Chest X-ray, AP view. Patient: 58 years old, sex M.
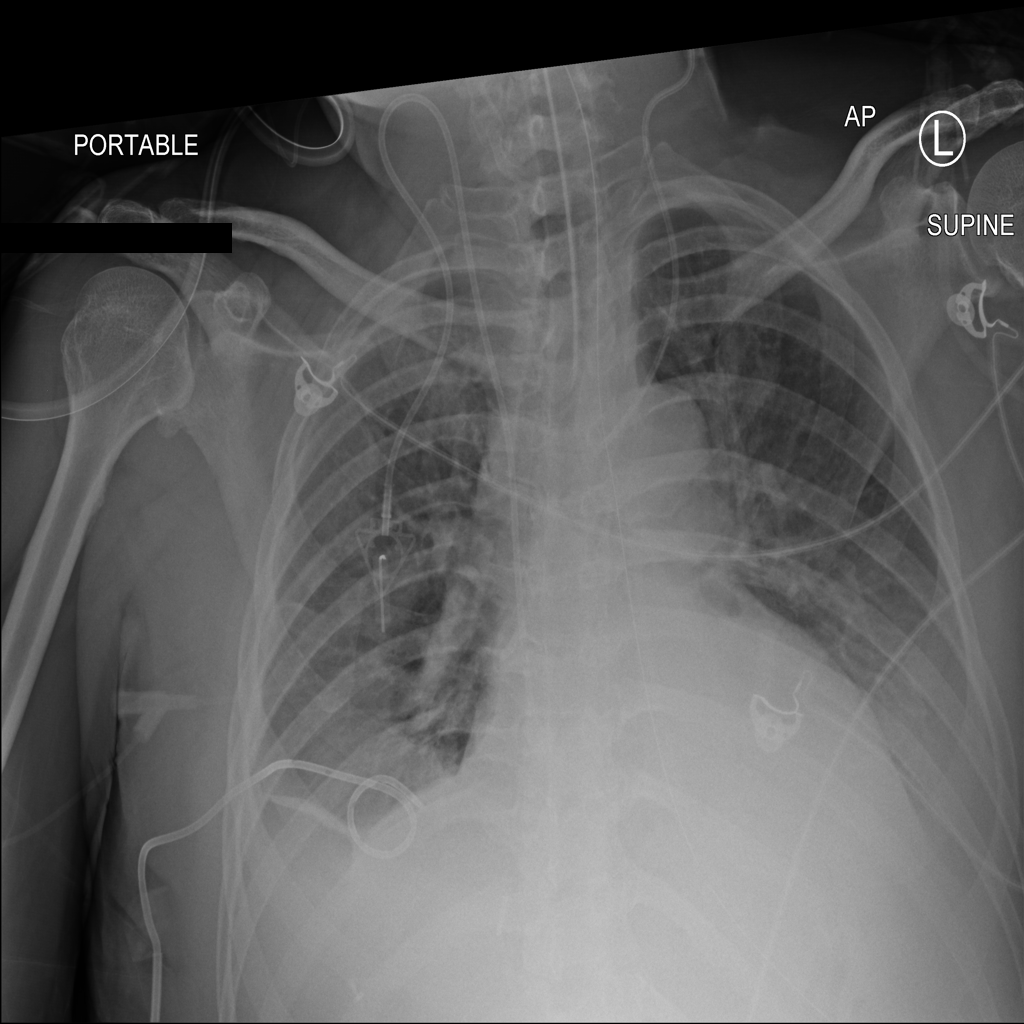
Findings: Effusion, Infiltration